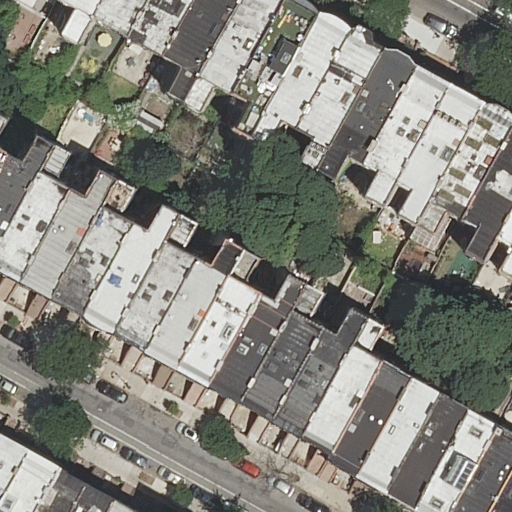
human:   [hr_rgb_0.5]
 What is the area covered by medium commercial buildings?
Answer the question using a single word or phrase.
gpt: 0m2

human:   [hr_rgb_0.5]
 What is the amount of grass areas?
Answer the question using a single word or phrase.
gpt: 0

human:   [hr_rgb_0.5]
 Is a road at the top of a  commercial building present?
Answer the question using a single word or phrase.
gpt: no

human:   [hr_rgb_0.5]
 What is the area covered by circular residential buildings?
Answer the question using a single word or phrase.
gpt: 0m2

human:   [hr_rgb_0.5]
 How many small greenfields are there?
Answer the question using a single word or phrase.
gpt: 0

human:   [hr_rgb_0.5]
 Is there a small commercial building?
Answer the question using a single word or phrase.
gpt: no

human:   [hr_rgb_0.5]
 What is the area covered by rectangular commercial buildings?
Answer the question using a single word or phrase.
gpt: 0m2

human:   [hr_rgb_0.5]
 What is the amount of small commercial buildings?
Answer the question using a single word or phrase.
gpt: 0

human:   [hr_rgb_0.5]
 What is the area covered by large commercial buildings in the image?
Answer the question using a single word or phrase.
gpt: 0m2

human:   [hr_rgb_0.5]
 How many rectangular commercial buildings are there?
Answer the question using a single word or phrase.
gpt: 0

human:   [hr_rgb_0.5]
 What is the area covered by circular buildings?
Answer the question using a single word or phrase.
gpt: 0m2

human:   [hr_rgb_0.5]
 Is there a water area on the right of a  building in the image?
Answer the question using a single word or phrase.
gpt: no

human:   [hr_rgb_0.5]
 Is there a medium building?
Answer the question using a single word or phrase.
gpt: yes

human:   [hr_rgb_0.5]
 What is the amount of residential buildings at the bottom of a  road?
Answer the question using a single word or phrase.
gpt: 31

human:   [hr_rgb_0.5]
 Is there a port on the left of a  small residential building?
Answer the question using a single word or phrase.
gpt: no

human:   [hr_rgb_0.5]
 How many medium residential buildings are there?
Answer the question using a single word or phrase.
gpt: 25

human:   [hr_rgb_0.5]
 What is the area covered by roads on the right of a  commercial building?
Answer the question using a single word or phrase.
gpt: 0m2

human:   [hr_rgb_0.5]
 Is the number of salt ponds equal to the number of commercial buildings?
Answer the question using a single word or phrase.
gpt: yes

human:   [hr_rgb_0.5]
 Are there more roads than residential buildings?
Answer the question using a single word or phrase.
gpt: no

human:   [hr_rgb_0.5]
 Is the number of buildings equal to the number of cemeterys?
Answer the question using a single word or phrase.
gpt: no

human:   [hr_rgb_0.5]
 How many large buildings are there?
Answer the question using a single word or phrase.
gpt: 0

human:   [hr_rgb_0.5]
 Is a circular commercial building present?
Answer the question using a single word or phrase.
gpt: no

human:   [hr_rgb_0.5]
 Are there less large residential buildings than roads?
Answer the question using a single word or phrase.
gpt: yes

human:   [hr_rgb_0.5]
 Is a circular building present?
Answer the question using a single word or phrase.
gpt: no

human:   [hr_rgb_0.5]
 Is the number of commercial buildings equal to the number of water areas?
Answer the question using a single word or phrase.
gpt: yes

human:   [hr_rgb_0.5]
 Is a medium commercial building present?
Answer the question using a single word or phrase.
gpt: no

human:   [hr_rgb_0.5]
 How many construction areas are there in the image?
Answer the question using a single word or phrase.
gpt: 0

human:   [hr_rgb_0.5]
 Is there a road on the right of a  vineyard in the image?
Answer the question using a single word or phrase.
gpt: no

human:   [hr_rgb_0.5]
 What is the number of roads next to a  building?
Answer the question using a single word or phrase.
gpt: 2

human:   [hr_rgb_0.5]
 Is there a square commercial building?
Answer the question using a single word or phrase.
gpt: no

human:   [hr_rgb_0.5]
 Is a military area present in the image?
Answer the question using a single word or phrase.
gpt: no

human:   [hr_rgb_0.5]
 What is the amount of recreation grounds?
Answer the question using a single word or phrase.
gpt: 0

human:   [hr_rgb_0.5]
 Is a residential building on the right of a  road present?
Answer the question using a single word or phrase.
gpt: yes

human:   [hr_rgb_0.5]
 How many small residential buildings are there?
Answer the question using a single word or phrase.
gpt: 13

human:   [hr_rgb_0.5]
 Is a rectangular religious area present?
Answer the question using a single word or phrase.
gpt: no

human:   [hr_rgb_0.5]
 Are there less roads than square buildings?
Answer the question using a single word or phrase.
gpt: no